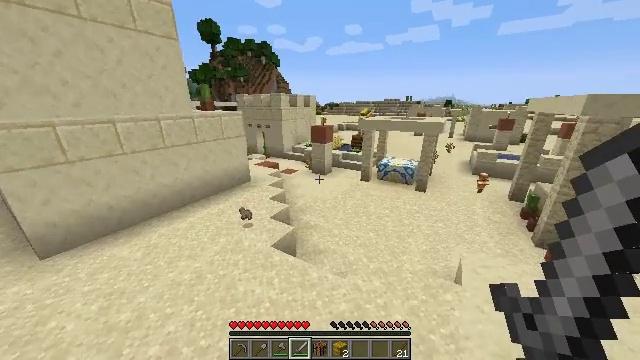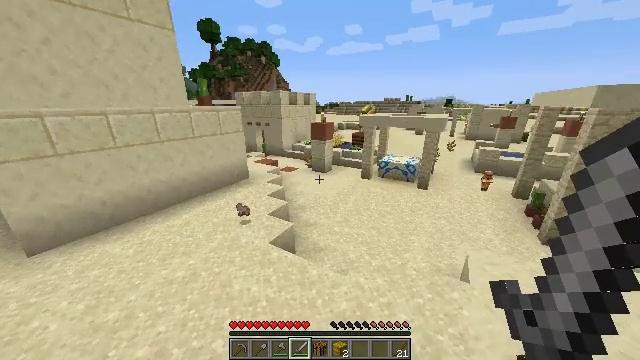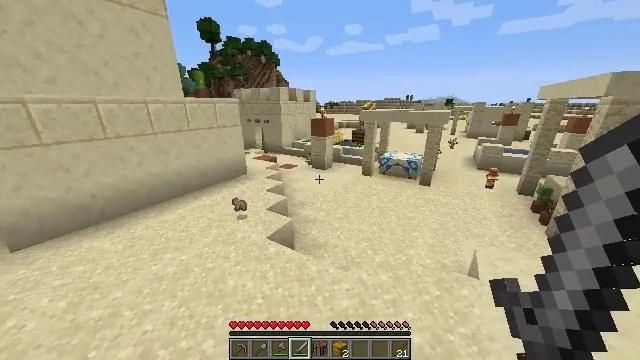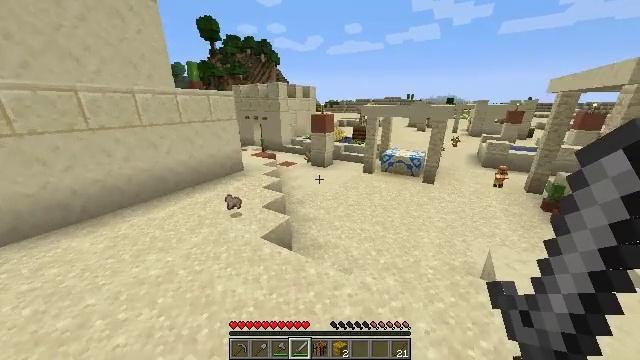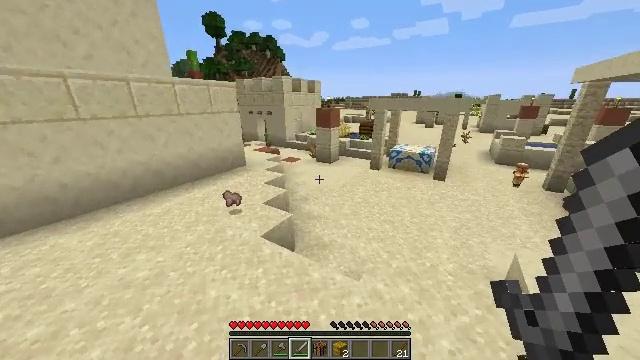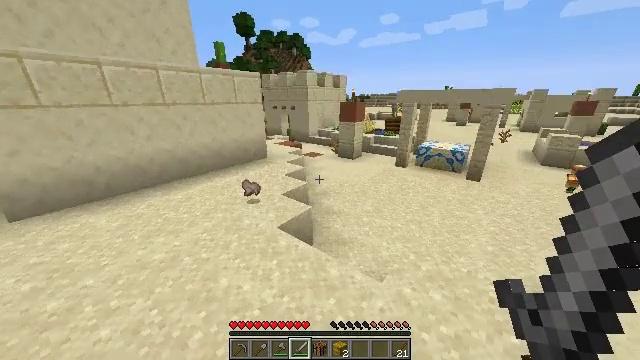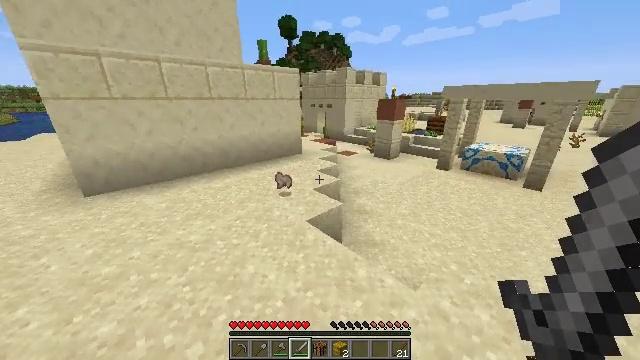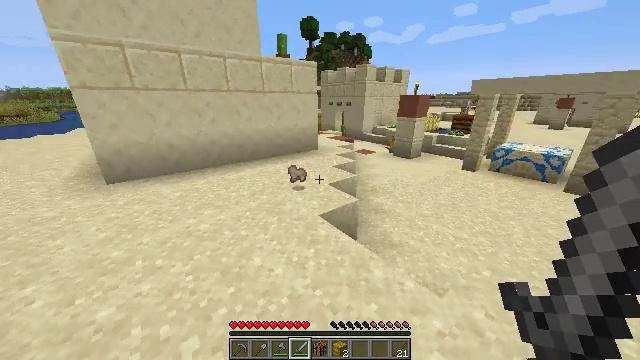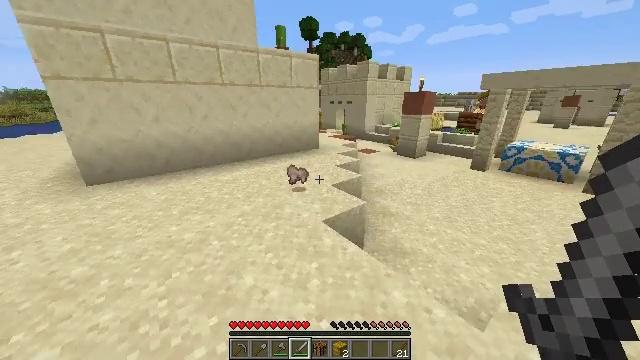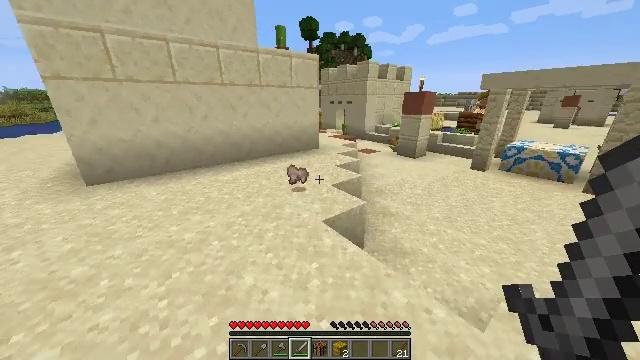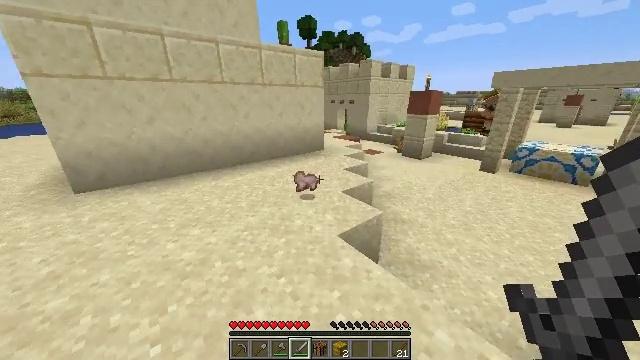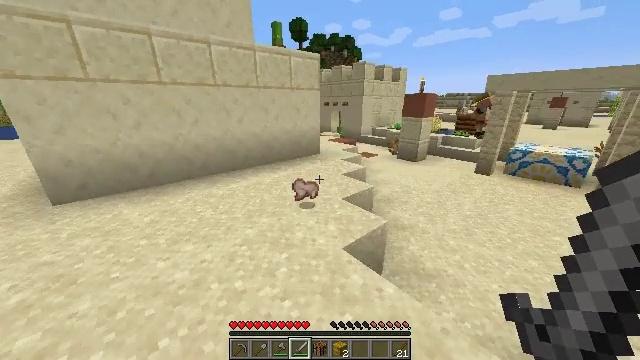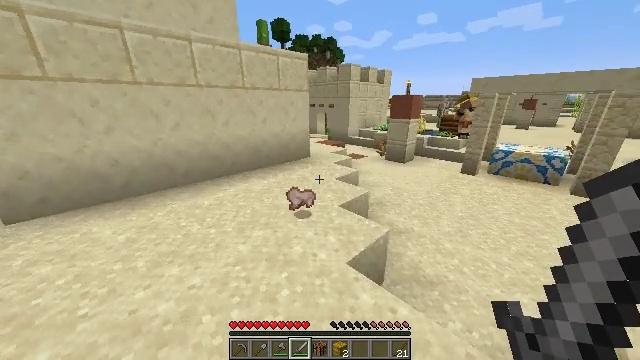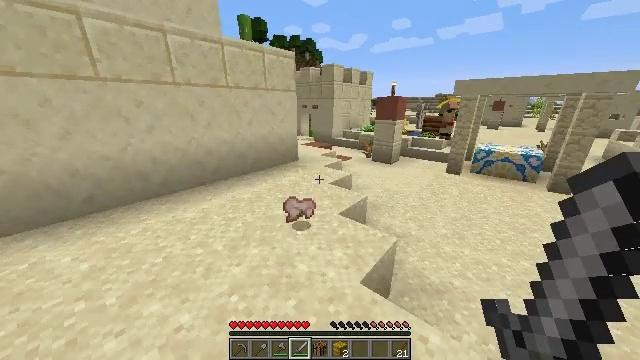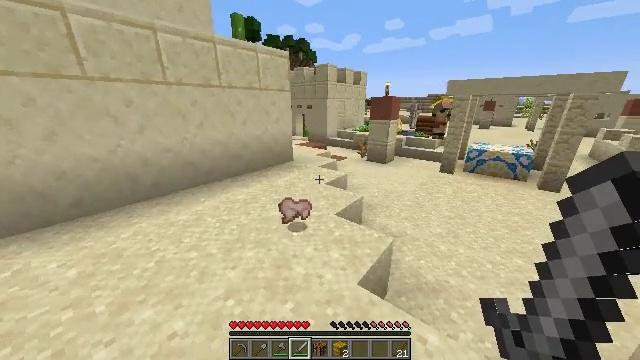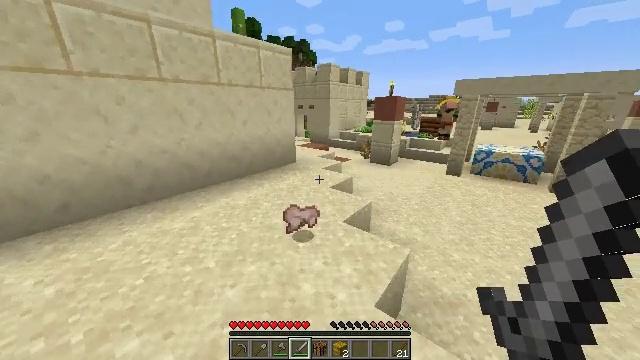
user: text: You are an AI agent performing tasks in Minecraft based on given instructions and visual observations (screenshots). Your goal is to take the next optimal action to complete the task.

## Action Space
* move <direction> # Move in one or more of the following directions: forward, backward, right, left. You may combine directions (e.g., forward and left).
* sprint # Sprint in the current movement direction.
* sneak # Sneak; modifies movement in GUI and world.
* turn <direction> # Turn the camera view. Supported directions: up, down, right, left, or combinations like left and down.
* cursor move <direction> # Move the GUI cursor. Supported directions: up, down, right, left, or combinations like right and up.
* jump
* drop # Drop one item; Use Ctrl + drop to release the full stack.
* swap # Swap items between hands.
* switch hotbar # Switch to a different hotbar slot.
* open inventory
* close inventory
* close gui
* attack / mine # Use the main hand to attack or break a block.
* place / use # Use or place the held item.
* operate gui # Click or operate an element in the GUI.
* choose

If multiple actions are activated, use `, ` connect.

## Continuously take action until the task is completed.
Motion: motion action
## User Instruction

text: Harvest hay blocks from the village.
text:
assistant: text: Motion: move forward, sprint
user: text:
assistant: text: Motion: move forward, sprint
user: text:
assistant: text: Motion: move forward, sprint
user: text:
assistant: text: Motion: move forward, sprint, turn left
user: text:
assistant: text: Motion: move forward, sprint, turn left
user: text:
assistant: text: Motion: move forward, sprint, turn left
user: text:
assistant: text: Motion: move forward and move left, sprint, turn left
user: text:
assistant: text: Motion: move forward and move left, sprint
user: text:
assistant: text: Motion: move forward and move left, sprint
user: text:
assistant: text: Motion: move forward and move left, sprint
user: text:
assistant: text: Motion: move forward and move left, sprint, turn right
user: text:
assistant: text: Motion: move forward and move left, sprint, turn right
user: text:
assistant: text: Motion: move forward and move left, sprint, turn right
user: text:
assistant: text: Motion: move forward, sprint, turn right
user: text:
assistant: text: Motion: move forward, sprint
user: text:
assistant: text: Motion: move forward, sprint
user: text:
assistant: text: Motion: move forward, sprint
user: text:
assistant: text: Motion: move forward, sprint
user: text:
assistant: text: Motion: move forward, sprint
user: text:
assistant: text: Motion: move forward, sprint
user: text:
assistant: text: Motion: move forward, sprint
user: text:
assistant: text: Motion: move forward, sprint
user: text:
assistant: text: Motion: move forward, sprint
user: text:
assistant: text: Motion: move forward, sprint
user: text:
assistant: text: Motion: move forward, sprint
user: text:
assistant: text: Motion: move forward, sprint
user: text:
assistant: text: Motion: move forward, sprint
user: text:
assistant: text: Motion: move forward, sprint
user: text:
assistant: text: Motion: move forward, sprint
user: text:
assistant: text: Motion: move forward, sprint